Question: I'm following <URL>.
But when I tried the code in the Quickstart section on Jupyter, it gave this error:

'''
File "<ipython-input-3-33f3a8b46ca3>", line 3
cdef int [:, :, :] narr_view = narr
^
SyntaxError: invalid syntax
'''
I don't even know how to search for this error since it's syntax related but this syntax is recommended by Cython.org. I think it may be because I'm using this code in the wrong place (not on Jupyter platform).
Any suggestions would be appreciated.
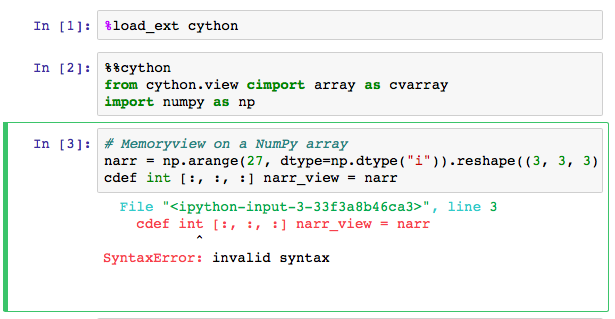
Answer: Each cell is executed by itself, so you need to use '%%cython' in every cell that should be compiled with cython. You even need to 'import numpy' in every of these cells.
Use:
'''
%%cython
import numpy as np
narr = ...
cdef int[:, :, :] narr_view = narr
'''